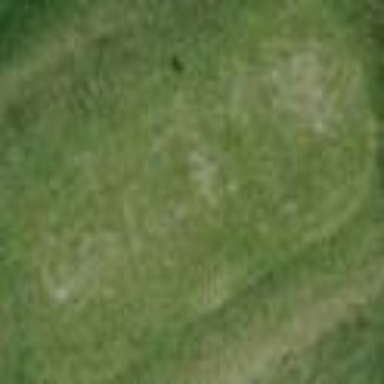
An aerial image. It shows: Grassy area designated as golf tee.